Field crop: maize
Growth stage: 1
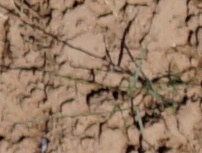
Species: lolium